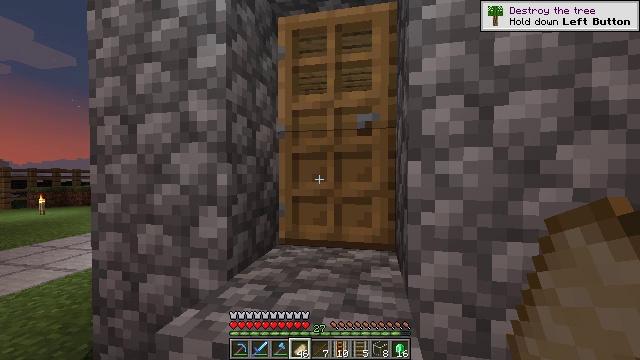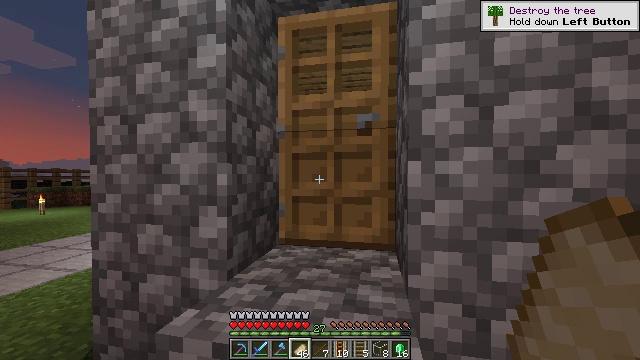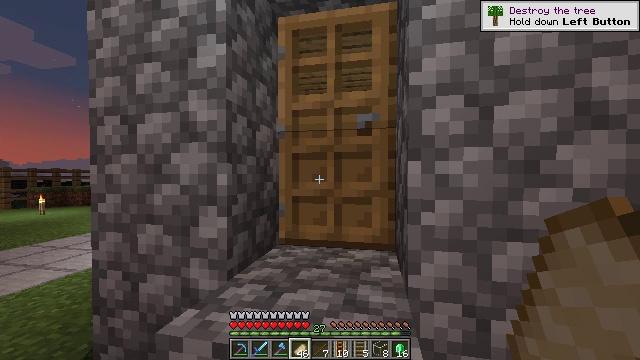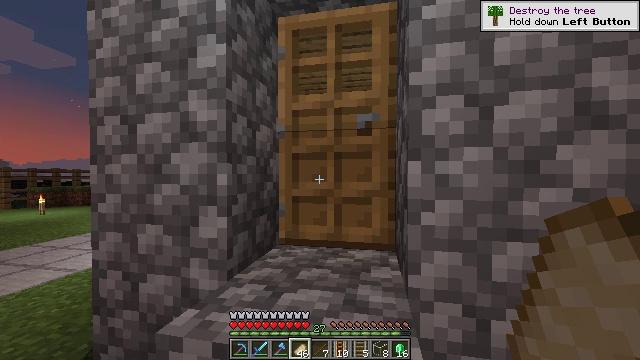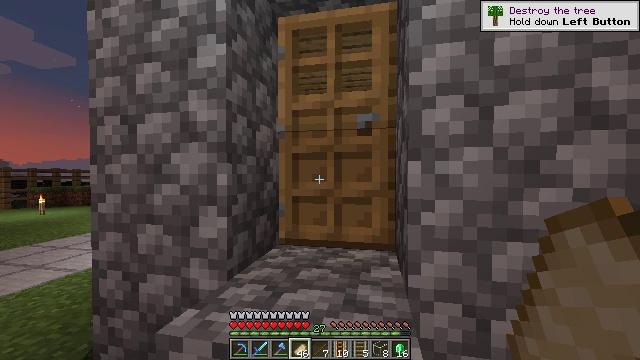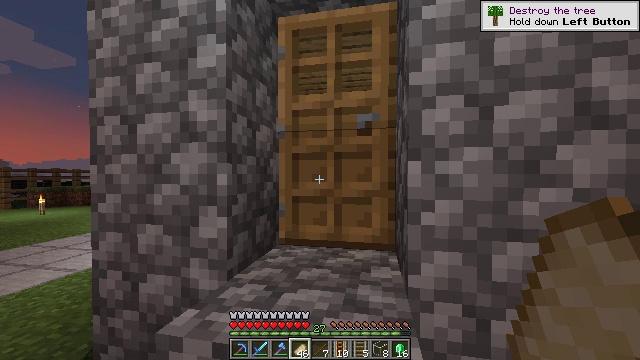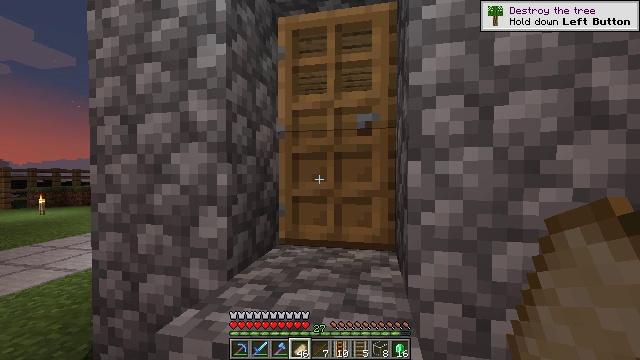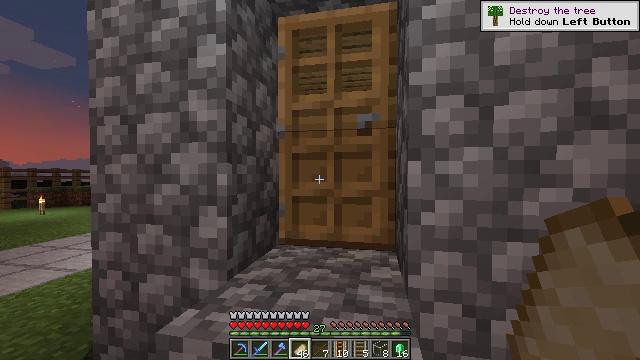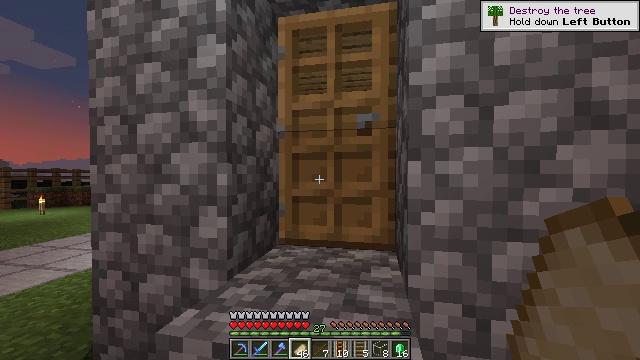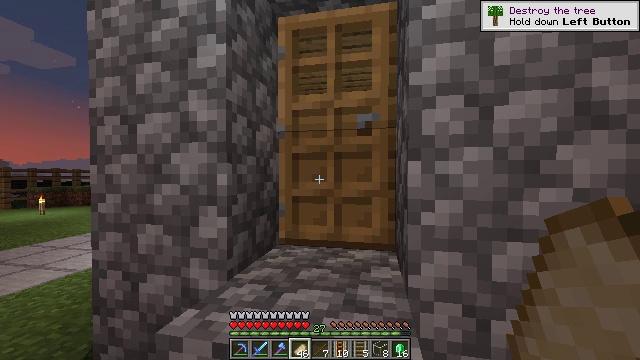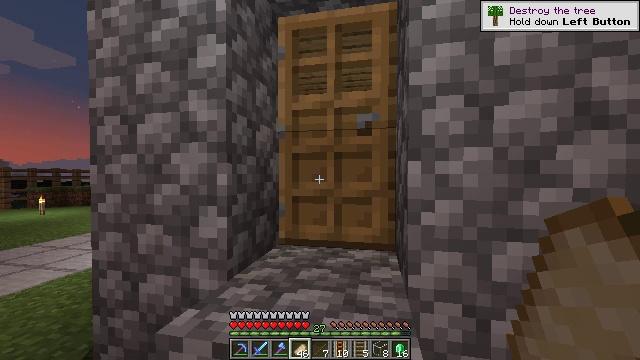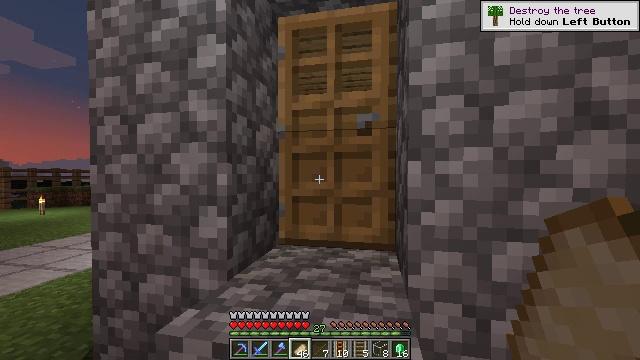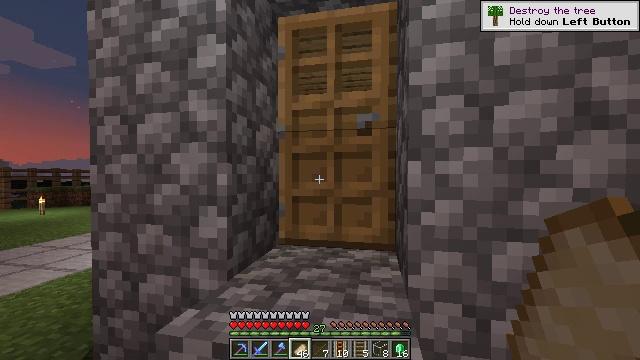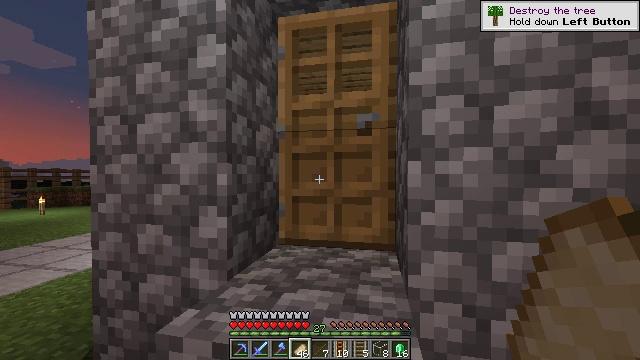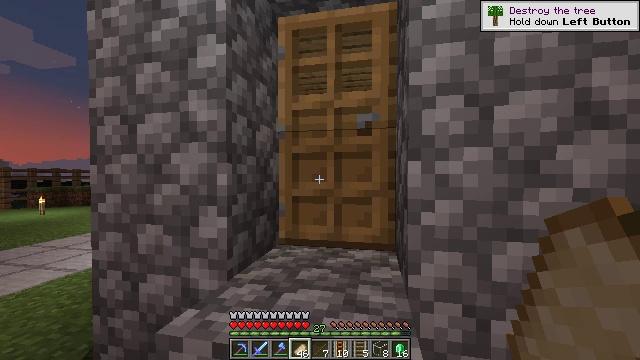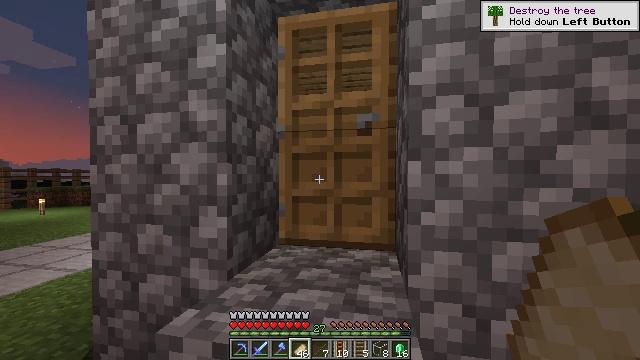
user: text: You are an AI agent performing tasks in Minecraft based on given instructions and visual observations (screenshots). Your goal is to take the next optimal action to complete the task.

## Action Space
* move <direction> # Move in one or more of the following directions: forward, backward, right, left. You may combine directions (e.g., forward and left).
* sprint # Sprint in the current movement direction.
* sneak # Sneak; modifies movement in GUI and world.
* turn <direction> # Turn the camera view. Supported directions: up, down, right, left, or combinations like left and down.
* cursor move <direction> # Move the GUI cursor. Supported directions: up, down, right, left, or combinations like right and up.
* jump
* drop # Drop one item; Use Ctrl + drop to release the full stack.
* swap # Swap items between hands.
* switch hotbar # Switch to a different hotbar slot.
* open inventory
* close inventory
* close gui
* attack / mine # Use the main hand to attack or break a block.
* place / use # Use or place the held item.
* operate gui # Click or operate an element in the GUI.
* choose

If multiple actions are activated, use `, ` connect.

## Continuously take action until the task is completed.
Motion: motion action
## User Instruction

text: Get green dye by smelting cactus in a furnace.
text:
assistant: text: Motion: no_op
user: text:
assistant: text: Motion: no_op
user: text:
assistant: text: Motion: no_op
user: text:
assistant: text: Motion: no_op
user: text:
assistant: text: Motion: no_op
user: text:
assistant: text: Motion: no_op
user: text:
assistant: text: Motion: no_op
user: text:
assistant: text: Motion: no_op
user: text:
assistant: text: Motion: no_op
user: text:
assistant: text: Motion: no_op
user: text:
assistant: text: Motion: no_op
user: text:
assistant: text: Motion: no_op
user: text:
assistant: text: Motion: no_op
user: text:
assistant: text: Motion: no_op
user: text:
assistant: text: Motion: no_op
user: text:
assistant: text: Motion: no_op
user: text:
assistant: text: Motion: no_op
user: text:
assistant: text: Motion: no_op
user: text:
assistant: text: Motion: no_op
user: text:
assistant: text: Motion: no_op
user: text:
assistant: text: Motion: no_op
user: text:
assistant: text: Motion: no_op
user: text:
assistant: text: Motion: no_op
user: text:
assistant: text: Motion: no_op
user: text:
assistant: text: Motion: no_op
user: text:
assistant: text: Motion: no_op
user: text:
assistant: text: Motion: no_op
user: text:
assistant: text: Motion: no_op
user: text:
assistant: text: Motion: no_op
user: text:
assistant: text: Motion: no_op